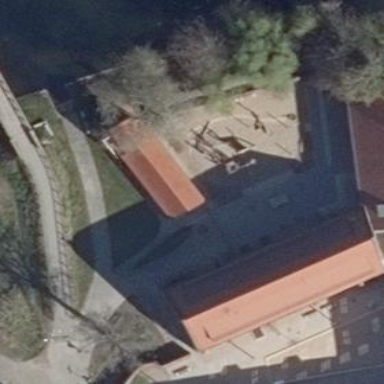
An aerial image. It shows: Building.